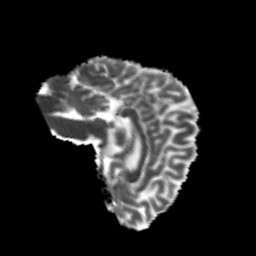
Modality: MD
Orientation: sagittal
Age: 22
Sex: female
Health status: healthy
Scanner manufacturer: philips
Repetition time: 7.393 s
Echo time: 0.08599 s